Field crop: tomato
Growth stage: 1
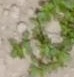
Species: portulaca